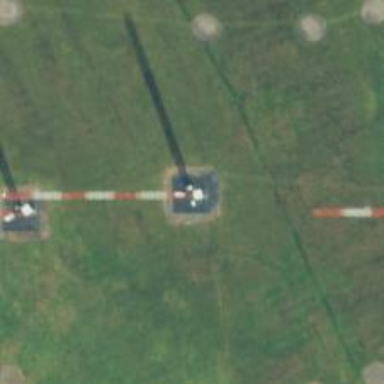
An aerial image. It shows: Man-made mast used for communication purposes.